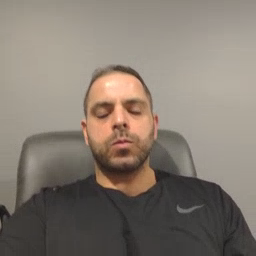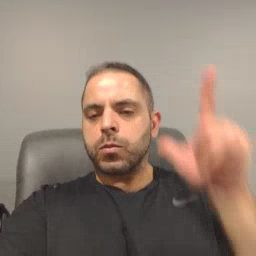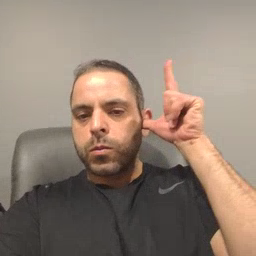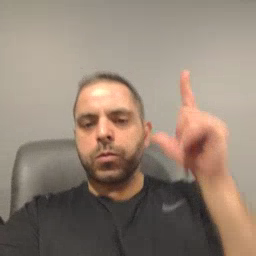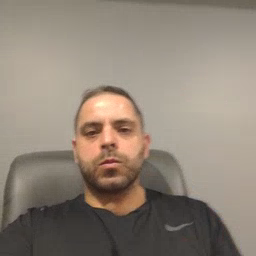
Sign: listen